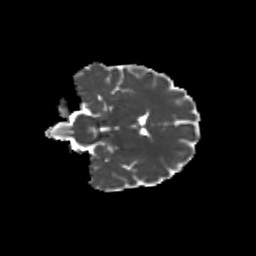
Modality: MD
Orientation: coronal
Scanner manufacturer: siemens
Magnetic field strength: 3 T
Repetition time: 9.2 s
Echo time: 0.084 s